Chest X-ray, PA view. Patient: 31 years old, sex F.
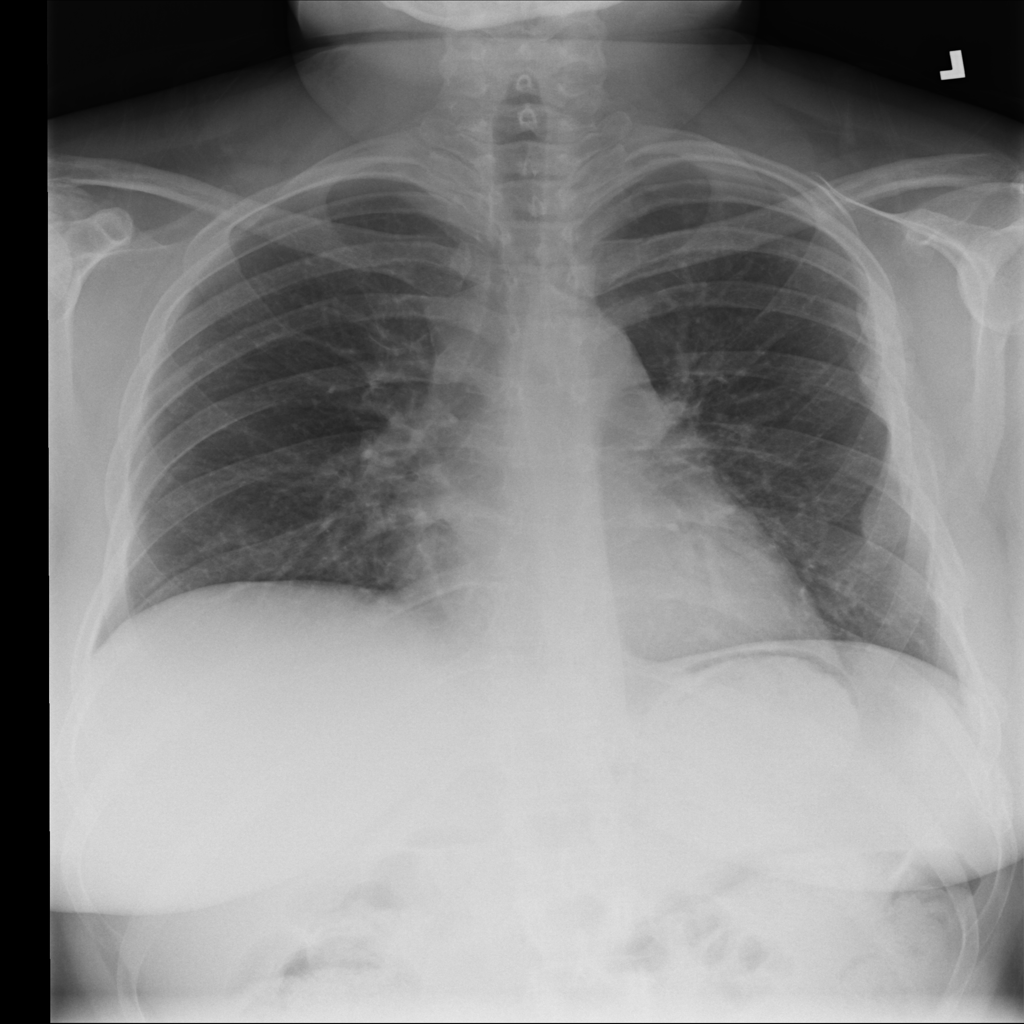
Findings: No Finding